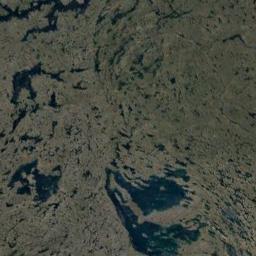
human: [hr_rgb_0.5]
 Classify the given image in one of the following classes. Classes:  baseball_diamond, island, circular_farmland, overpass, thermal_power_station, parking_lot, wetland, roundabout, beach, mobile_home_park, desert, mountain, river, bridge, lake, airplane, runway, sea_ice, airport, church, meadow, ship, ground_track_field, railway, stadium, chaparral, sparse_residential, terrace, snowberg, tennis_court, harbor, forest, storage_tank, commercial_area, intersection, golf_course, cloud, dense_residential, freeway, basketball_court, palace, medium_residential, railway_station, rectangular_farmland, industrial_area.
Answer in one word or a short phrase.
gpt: wetland